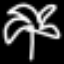
Label: palm tree